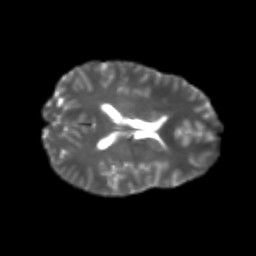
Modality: T2w
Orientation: axial
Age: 24
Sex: male
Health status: healthy
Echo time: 0.074 s